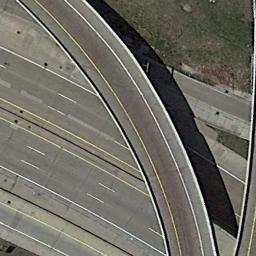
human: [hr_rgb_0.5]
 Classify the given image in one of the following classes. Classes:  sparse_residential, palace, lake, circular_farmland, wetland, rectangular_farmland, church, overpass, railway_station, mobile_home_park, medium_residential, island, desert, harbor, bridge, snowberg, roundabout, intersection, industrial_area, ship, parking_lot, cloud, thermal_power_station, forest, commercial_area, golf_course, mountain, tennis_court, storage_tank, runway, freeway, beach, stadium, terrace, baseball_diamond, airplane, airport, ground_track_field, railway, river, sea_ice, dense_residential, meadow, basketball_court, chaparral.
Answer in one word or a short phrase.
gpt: overpass